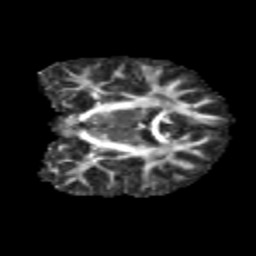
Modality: FA
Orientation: coronal
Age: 10
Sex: female
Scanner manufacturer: siemens
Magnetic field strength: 3 T
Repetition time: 3.8 s
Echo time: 0.07 s